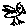
Label: bird